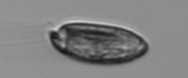
Label: Katodinium_or_Torodinium